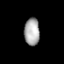
Tissue: prostate
Cell type: T cells
Senescence score: 0.2744
Nuclear area (px): 408
Mean DAPI intensity: 170.564